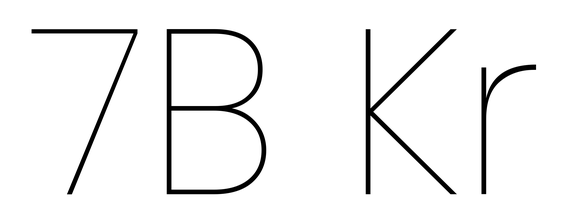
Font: Poppins-Thin